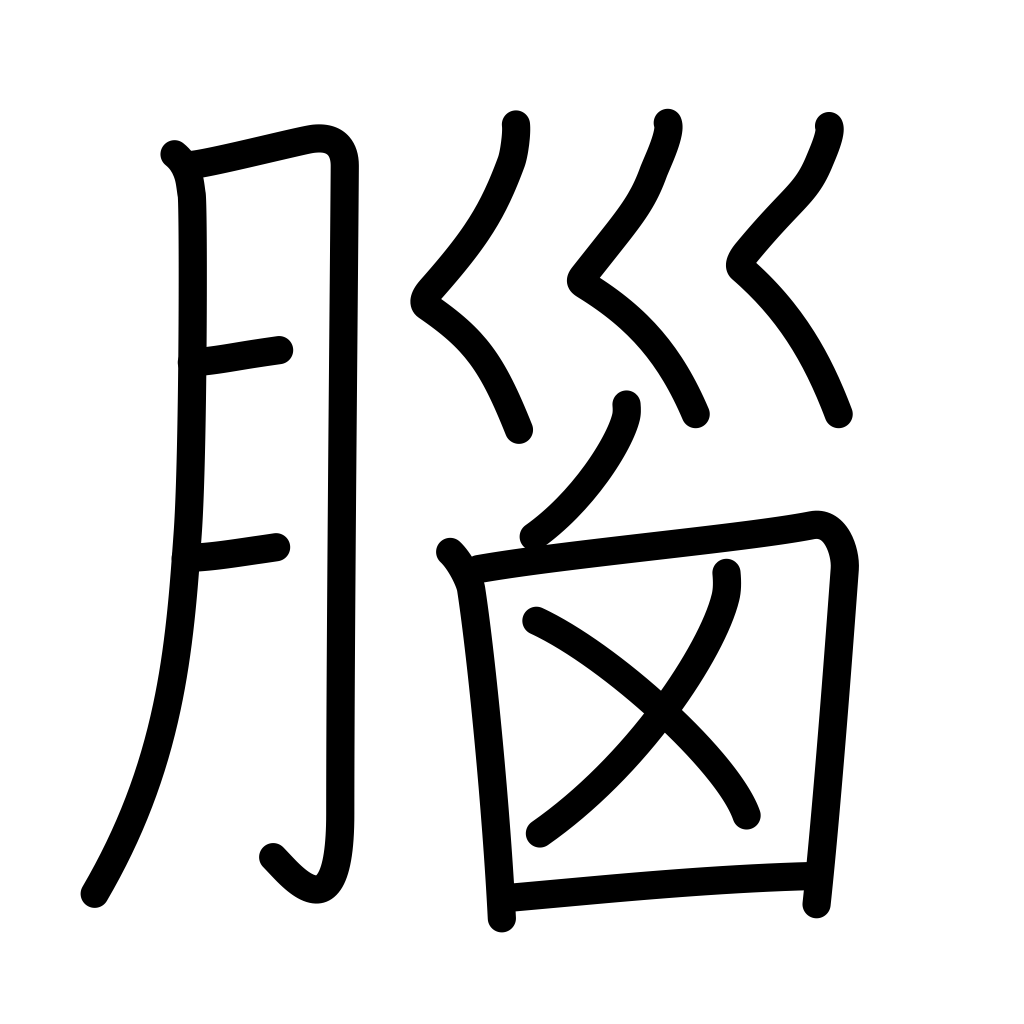
Meaning: brain, memory